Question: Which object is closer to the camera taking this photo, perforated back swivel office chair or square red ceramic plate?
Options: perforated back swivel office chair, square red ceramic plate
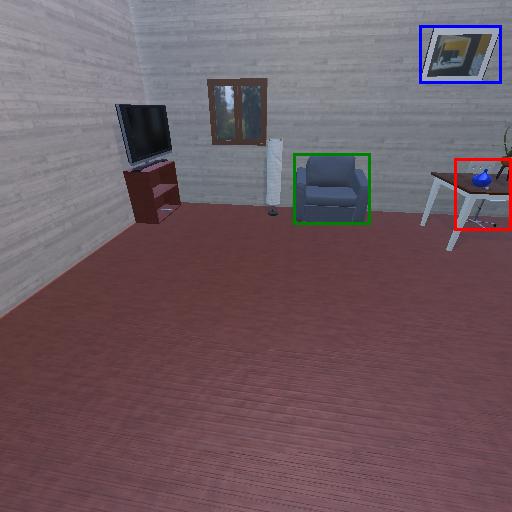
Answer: perforated back swivel office chair